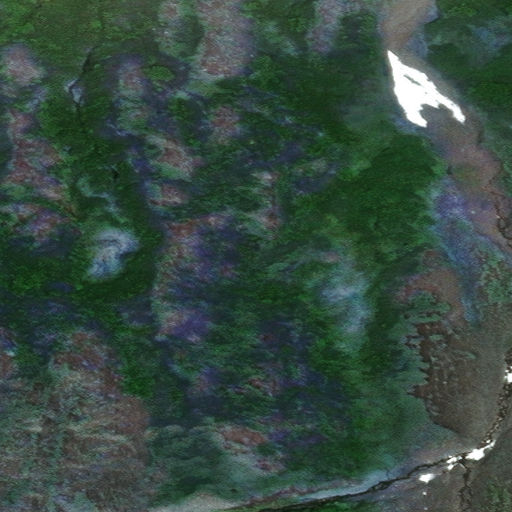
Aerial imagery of cape in Alaska named Kenai Peninsula containing only unknown